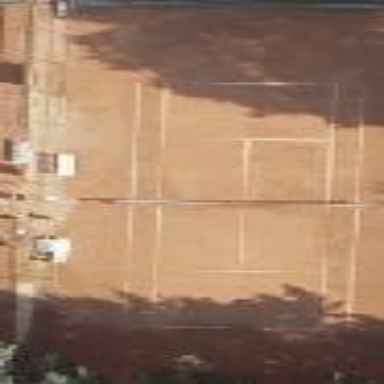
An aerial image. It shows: Tennis court on the leisure land pitch.